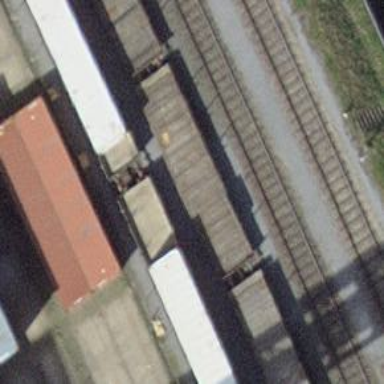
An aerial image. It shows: Railway spur service.